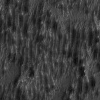
Atmospheric dust classification: not_dusty